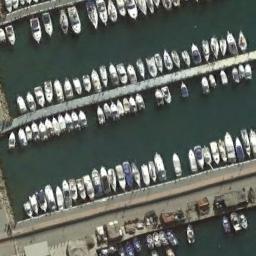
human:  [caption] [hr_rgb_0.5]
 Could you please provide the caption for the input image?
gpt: There was a line of cars parked on the road by the harbor .

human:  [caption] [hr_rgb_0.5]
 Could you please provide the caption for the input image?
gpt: Many yachts moored neatly on the sea side of the harbor .

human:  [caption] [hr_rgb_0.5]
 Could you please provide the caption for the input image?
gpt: There are many ships of different shapes and sizes in the harbor .

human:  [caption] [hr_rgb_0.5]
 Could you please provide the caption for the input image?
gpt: The harbor has lots of neatly docked boats and some containers are on the shore .

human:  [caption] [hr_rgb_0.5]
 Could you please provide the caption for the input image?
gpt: There are many ships docked neatly at the harbor .